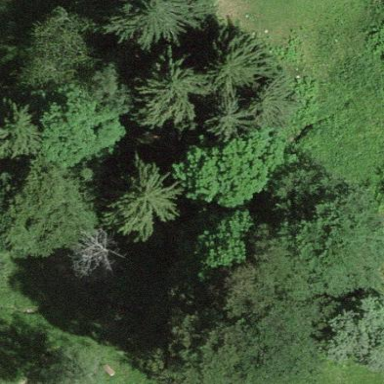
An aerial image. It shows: Forest with mixed types of leaves.